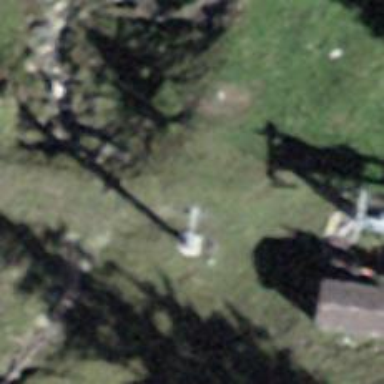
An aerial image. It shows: Pylon used for aerialway.